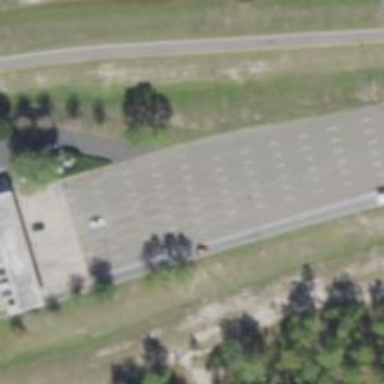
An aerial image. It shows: Asphalt road designated for service vehicles.